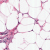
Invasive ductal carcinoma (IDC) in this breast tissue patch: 0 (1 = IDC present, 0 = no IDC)